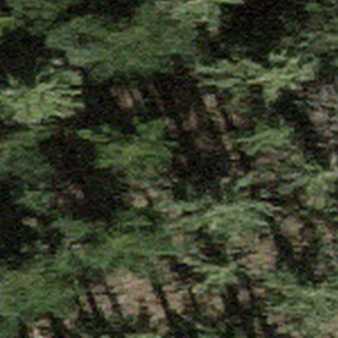
Label: other